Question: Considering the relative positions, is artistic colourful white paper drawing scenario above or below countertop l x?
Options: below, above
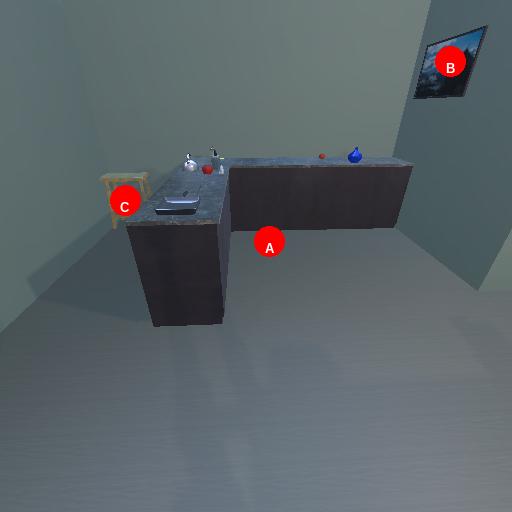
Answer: below